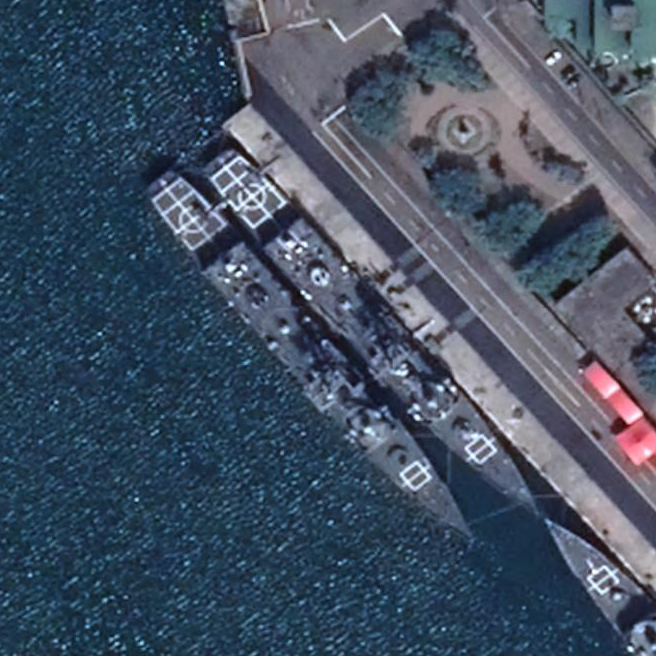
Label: cruiser